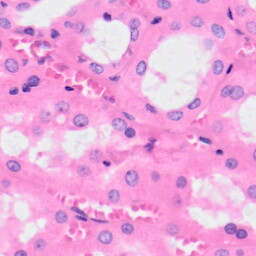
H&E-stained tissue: Kidney